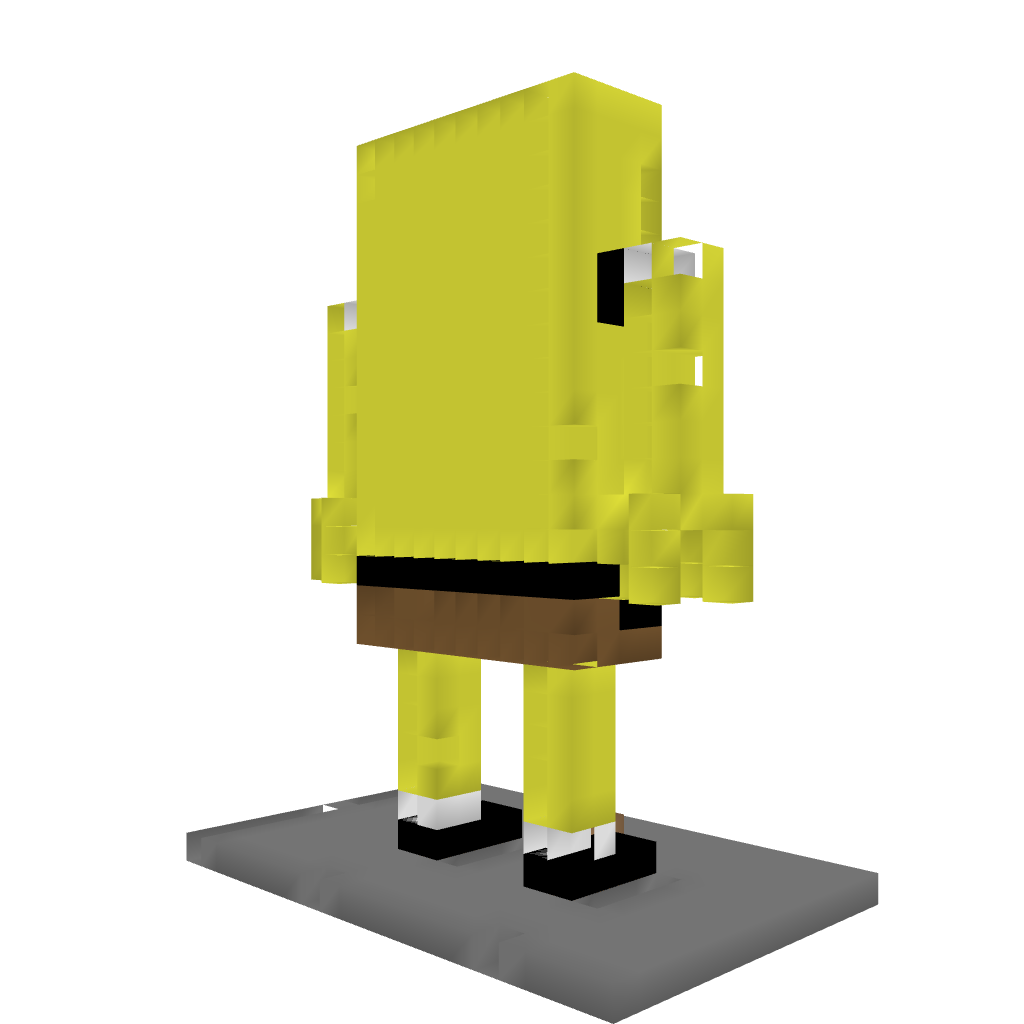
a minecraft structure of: SpongeBob SquarePants good quality